Aerial crown-view tile of a tropical tree (Barro Colorado Island, Panama), acquired 20250915:
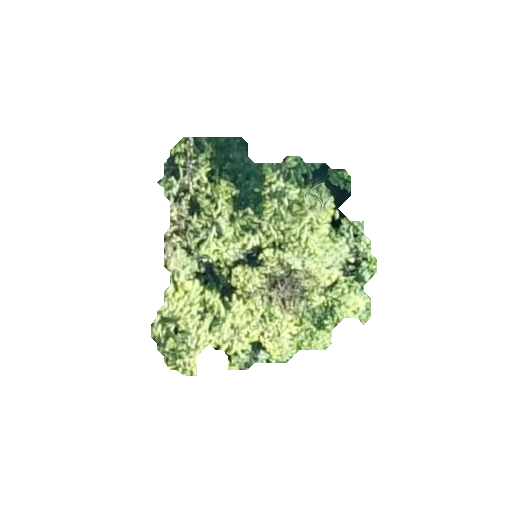
Species: Quararibea stenophylla
GBIF accepted scientific name: Quararibea stenophylla
Crown area: 56.486 m²